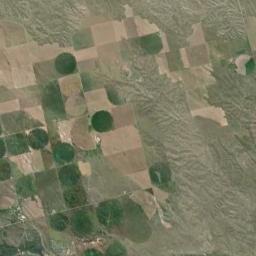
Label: circular_farmland